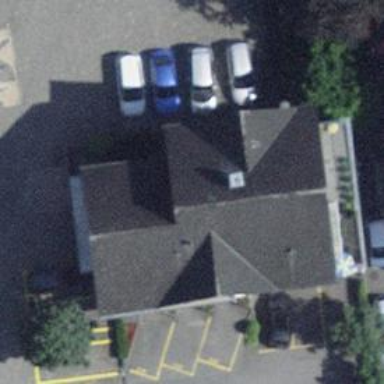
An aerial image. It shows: Bank.